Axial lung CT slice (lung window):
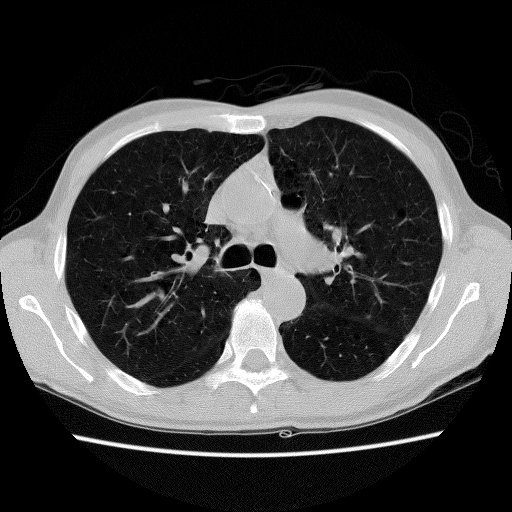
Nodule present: no